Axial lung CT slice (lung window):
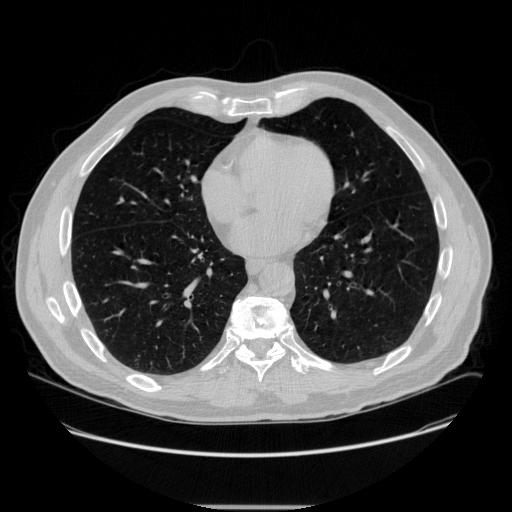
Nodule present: no